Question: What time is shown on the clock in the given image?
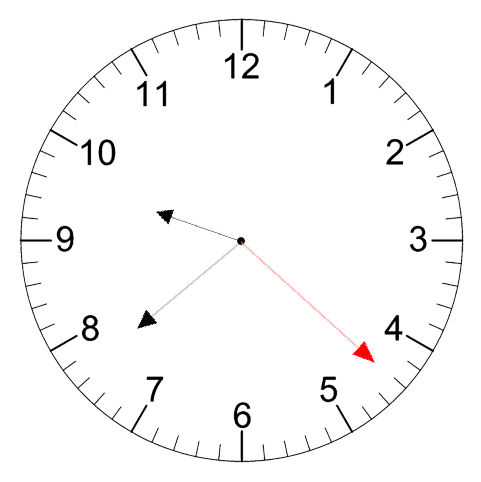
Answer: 09:38:22